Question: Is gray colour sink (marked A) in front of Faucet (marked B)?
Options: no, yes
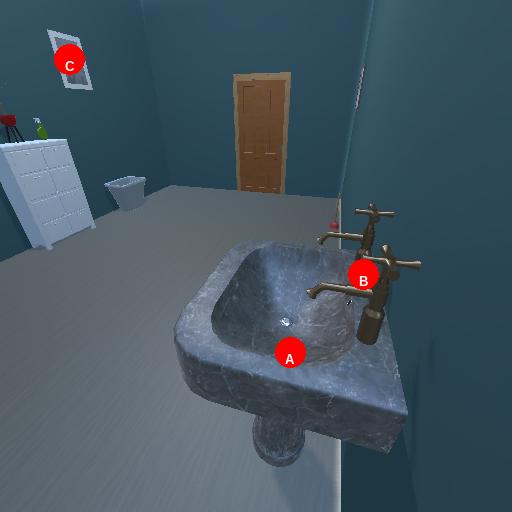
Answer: no